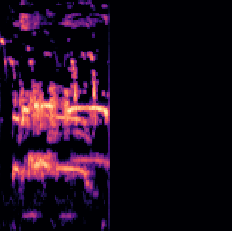
Sound class: Rooster